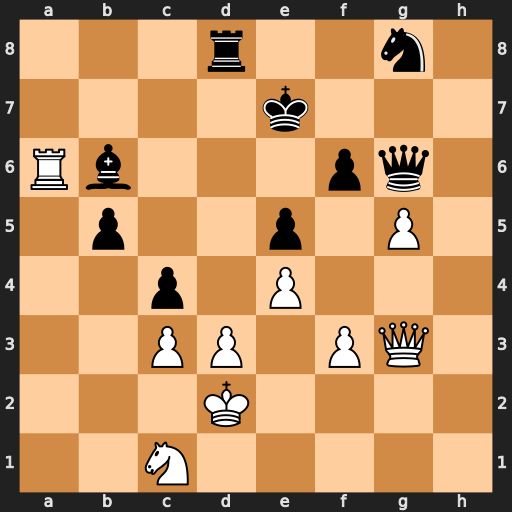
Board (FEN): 3r2n1/4k3/Rb3pq1/1p2p1P1/2p1P3/2PP1PQ1/3K4/2N5
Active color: w
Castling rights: -
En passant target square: -
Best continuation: Rxb6 Qxg5+ Qxg5